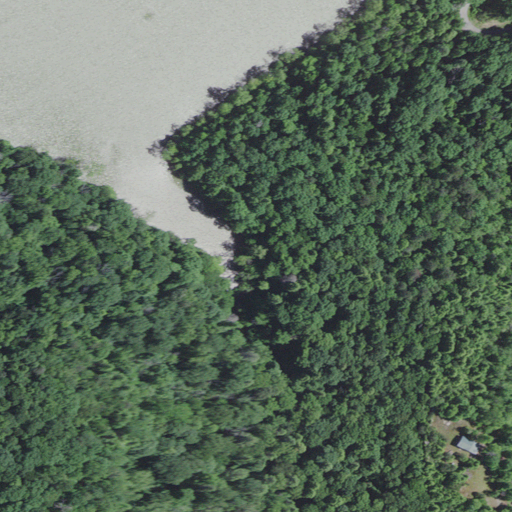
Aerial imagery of valley in Kentucky named Cold Spring Hollow containing mixed forest, open water, deciduous forest, barren land, open development, and evergreen forest